Question: I have design below toggle buttons in xml

'''
Toggle button
<androidx.appcompat.widget.AppCompatToggleButton
android:id="@+id/tb_sun"
style="@style/ToggleButton"
android:layout_width="@dimen/dp_36"
android:layout_height="@dimen/dp_36"
android:layout_marginEnd="@dimen/dp_3"
android:background="@drawable/toggle_bg"
android:textOff="S"
android:textOn="S" />
toggle_bg.xml
<?xml version="1.0" encoding="utf-8"?>
<selector xmlns:android="http://schemas.android.com/apk/res/android">
<item android:drawable="@drawable/shape_oval_outline" android:state_checked="false" />
<item android:drawable="@drawable/shape_oval" android:state_checked="true" />
</selector>
shape_oval_outline.xml
<?xml version="1.0" encoding="utf-8"?>
<shape xmlns:android="http://schemas.android.com/apk/res/android"
android:shape="oval">
<stroke
android:width="1dp"
android:color="@color/colorAccent" />
</shape>
shape_oval.xml
<?xml version="1.0" encoding="utf-8"?>
<shape xmlns:android="http://schemas.android.com/apk/res/android"
android:shape="oval">
<solid android:color="@color/colorAccent" />
</shape>
'''
Now I need to design this in jetpack compose. I tried with IconButton, but can't use shape drawable there. How can design this in jetpack compose?
'''
@Composable
fun ToggleButtonCompose() {
IconButton(
onClick = {},
enabled = true,
content = {
Icon(
painter = painterResource(id = R.drawable.shape_oval),
contentDescription = ""
)
}
)
}
'''
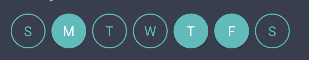
Answer: You can use the 'IconToggleButton' without using drawable resources.
Just use the 'clip' and 'border' modifier to achieve the shape:
'''
var checked by remember { mutableStateOf(false) }
val tint by animateColorAsState(if (checked) Teal200 else Black)
val textColor = if (checked) White else Teal200
IconToggleButton(
checked = checked,
onCheckedChange = { checked = it },
modifier = Modifier
.clip(CircleShape)
.border(1.dp, Teal200, CircleShape)
.background(tint)
) {
Text("M", color = textColor)
}
'''
<URL>